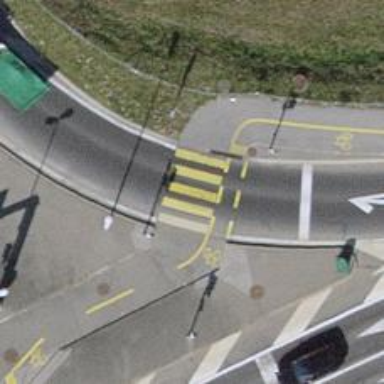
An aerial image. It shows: Road crossing with traffic signals.